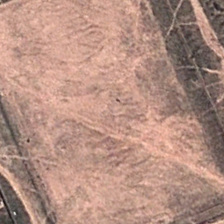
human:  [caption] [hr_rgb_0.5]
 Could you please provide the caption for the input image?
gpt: some small plants are around a rectangular bareland .

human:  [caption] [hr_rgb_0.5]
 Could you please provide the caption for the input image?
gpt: some small plants are around a rectangular bareland .

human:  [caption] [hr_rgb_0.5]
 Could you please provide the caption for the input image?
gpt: some small plants are around a rectangular bareland .

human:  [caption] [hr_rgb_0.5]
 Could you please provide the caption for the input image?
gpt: some small plants are around a rectangular bareland .

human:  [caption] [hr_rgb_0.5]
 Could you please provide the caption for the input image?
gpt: some small plants are around a rectangular bareland .